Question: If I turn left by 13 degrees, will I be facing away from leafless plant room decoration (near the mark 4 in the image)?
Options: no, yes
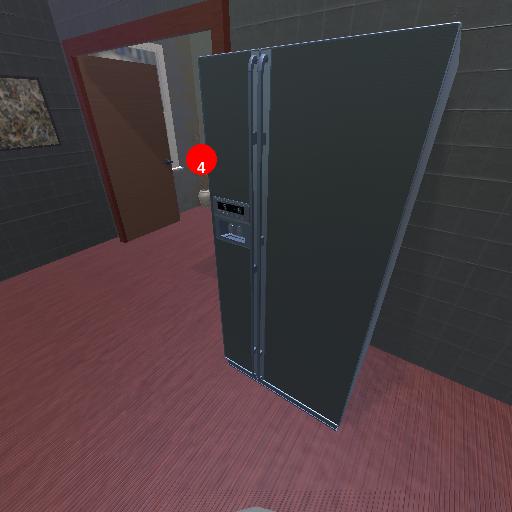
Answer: no